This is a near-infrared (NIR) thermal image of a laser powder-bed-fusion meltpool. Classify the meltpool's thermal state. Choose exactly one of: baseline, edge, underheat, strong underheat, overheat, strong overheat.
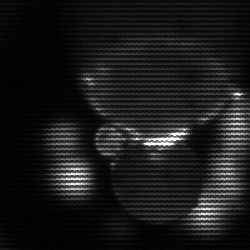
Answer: edge